Field crop: maize
Growth stage: 2
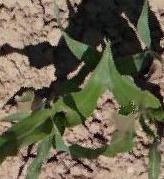
Species: maize